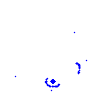
Particle: pion